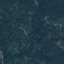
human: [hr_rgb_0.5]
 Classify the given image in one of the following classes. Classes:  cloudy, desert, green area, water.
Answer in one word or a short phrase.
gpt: green area